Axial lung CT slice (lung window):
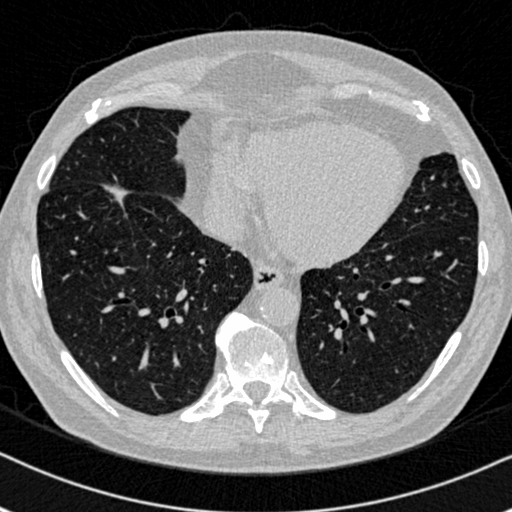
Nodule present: no